Field crop: maize
Growth stage: 2
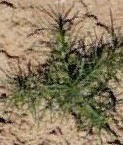
Species: salsola